Field crop: maize
Growth stage: 2
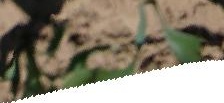
Species: maize